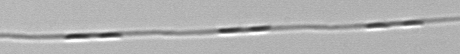
Label: Pseudo-nitzschia